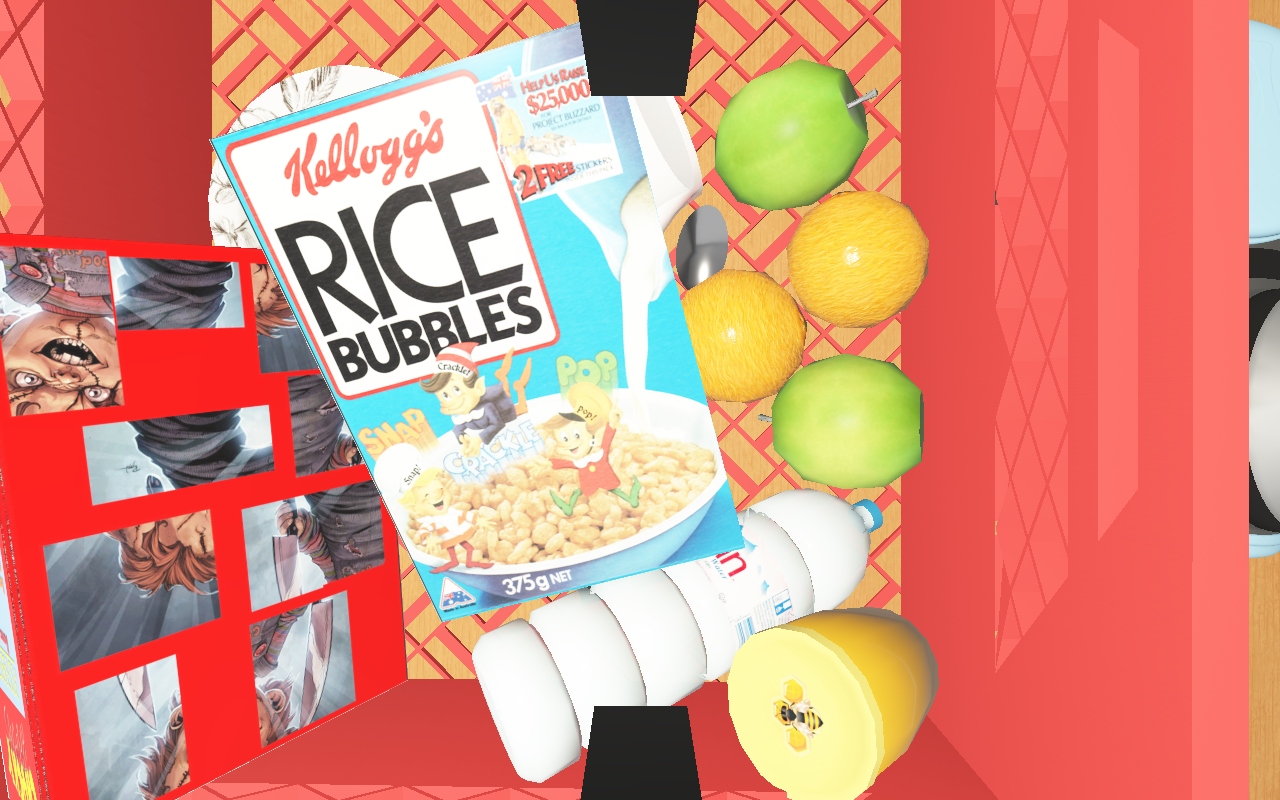
Objects in the scene:
carafe
water bottle
apple
apple
orange
spoon
glass
jam jar
cereal box
cereal box
biscuit box